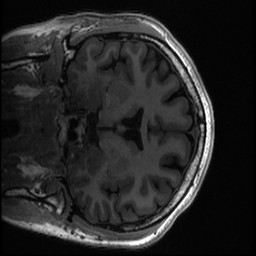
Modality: T1w
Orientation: coronal
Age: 31
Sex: female